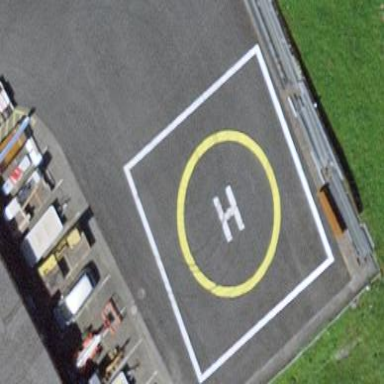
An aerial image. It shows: Helipad with paved surface at the airport.